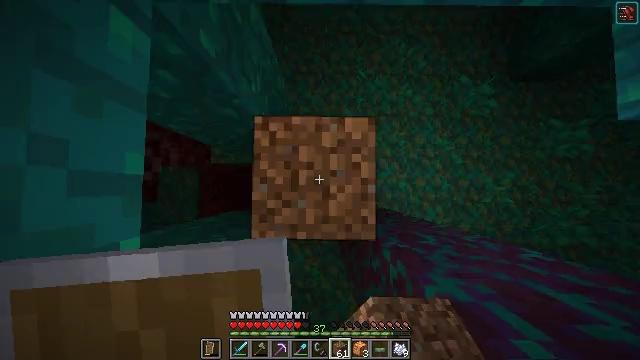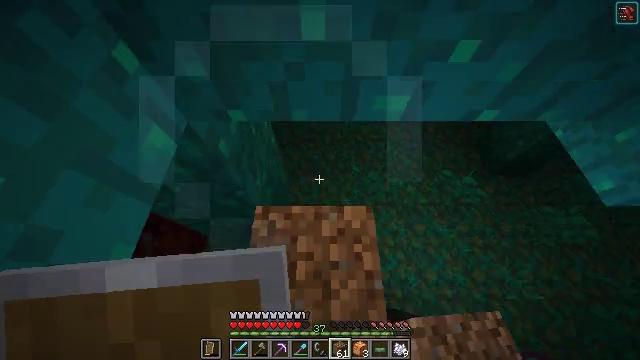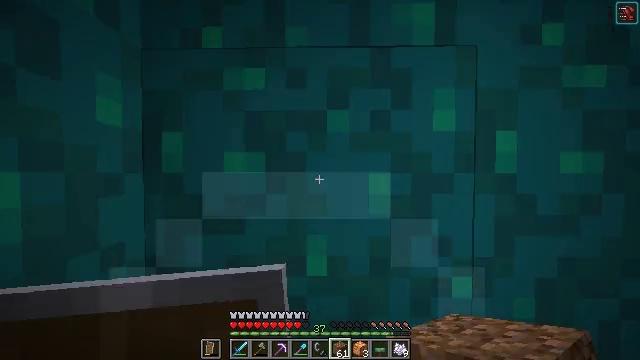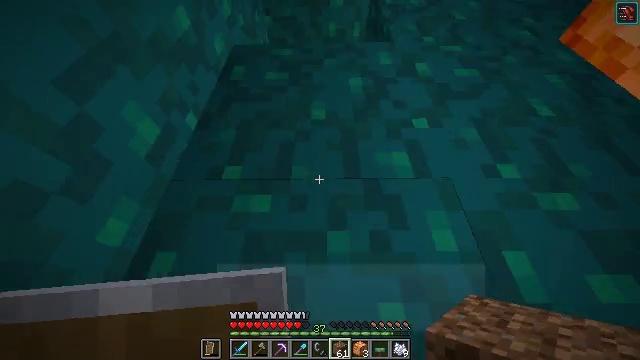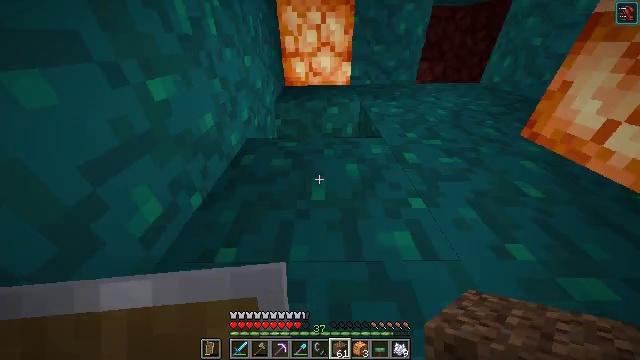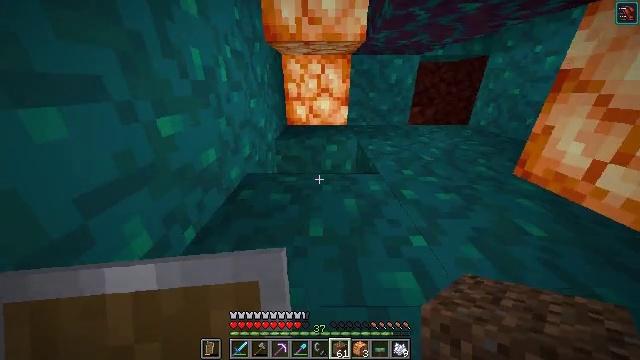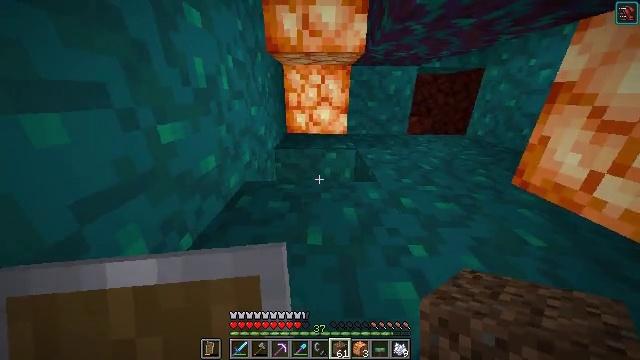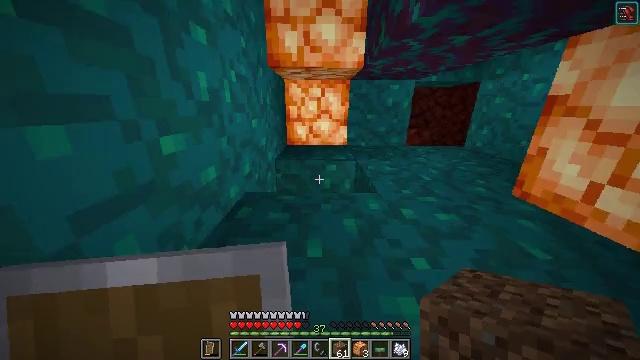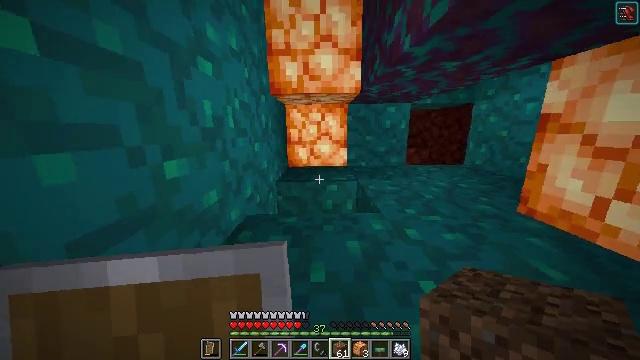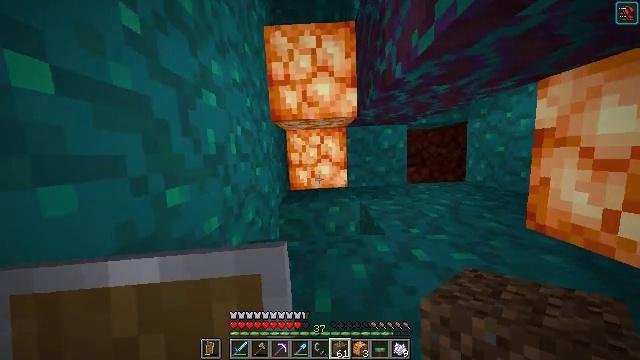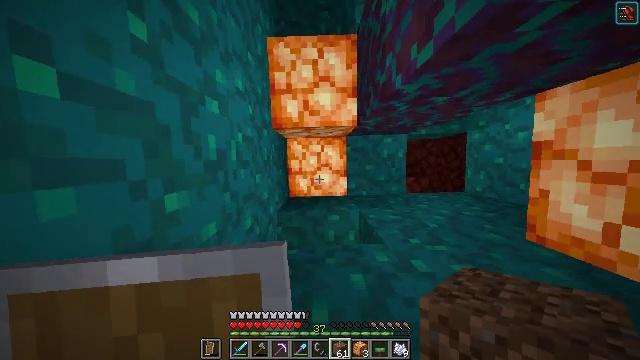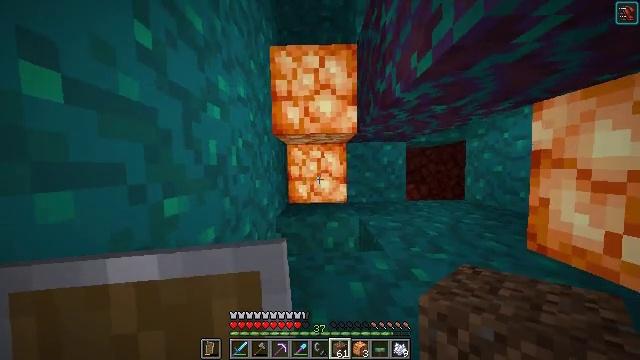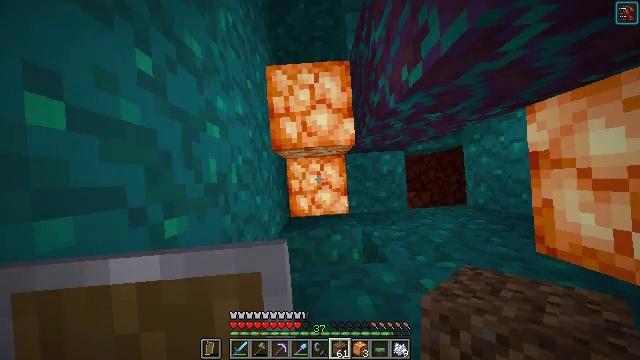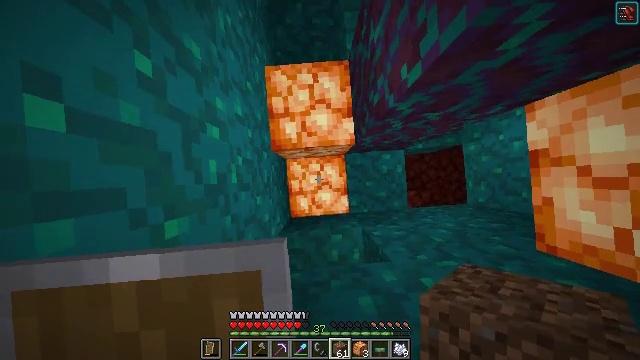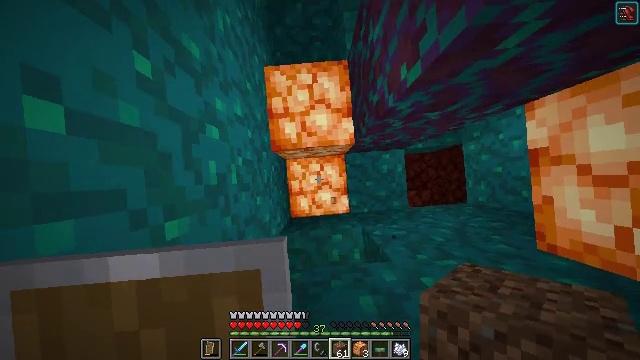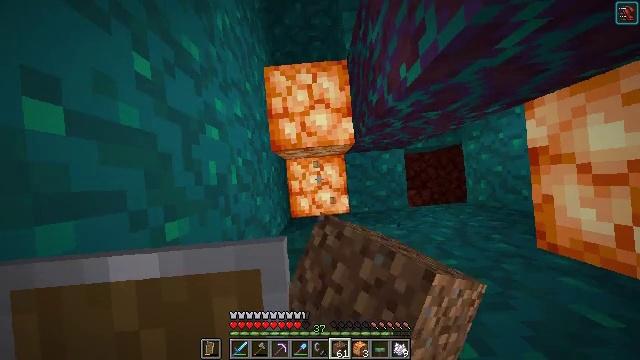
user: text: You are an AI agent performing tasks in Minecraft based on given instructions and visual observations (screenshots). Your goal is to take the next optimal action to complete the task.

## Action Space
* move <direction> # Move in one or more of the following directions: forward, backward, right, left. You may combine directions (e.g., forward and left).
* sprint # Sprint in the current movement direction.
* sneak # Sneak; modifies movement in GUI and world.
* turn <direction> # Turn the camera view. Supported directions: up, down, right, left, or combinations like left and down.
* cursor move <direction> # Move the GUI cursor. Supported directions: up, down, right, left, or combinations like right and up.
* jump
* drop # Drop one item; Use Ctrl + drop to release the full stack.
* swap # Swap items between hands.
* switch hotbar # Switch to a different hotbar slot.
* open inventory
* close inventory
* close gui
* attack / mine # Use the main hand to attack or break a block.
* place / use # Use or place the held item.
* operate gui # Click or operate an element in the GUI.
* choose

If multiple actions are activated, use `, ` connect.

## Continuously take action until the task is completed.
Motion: motion action
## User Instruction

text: Gather shroomlight from the nether.
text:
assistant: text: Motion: turn up
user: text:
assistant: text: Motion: turn up
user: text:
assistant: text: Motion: turn up
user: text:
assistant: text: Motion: turn up
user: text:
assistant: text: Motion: turn up
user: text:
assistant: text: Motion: turn up
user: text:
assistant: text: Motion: turn up
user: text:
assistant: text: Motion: turn left and up
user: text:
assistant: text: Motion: turn left and up
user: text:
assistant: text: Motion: turn right and up
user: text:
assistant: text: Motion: turn up
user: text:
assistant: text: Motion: turn left and up
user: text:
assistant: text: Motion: no_op
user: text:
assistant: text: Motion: attack / mine
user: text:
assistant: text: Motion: attack / mine
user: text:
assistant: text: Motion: attack / mine
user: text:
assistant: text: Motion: attack / mine
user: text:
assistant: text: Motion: attack / mine
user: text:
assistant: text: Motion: attack / mine
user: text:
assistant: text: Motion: attack / mine
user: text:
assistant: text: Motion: attack / mine
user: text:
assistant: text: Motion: attack / mine
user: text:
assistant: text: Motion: attack / mine
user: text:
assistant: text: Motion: attack / mine
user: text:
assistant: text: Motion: attack / mine
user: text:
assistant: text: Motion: attack / mine
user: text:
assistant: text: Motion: attack / mine
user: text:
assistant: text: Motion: attack / mine
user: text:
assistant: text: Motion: attack / mine
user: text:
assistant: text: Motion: attack / mine